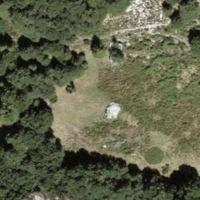
EUNIS habitat code: 41
Species observed at this site:
Fagus sylvatica
Picea abies
Larix decidua